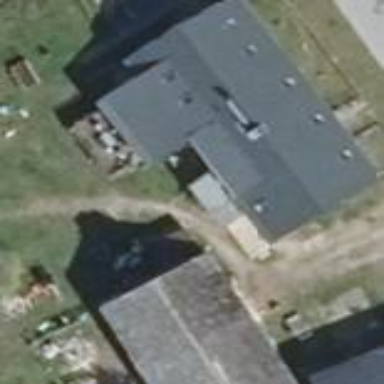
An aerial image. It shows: Building with gabled roof. The roof is grey in color and oriented along the building.